高三 · 度量几何学
曲线 $y=\frac{2}{x}$ 与直线 $y=x-1$ 及 $x=4$ 所围成的封闭图形的面积为 ( )
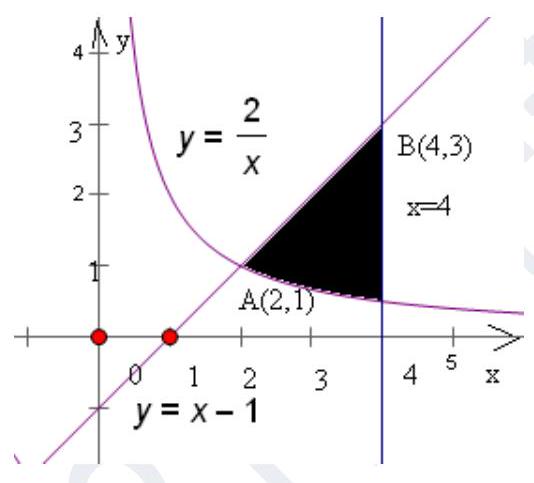
A. $2 \ln 2$
B. $2-\ln 2$
C. $4-\ln 2$
D. $4-2 \ln 2$
答案: D
解析: 答案: D

【解析】 曲线 $y=\frac{2}{x}$ 与直线 $y=x-1$ 及 $x=4$ 所围成的封闭图形如图所示,

图形的面积为 $\int_{2}^{4}\left(x-1-\frac{2}{x}\right) d x=\left(\frac{1}{2} x^{2}-x-2 \ln x\right)_{2}^{4}=4-2 \ln 2$,

故答案为: $D$.

【分析】作出平面区域, 求出交点坐标, 结合定积分的四则运算, 即可求出封闭图形的面积.

4.答案: C

【解析】 由图可得阴影部分的面积为 $\int_{0}^{1}[-f(x)] d x+\int_{1}^{2} f(x) d x=\int_{0}^{1}|f(x)| d x+\int_{1}^{2} f(x) d x=\int_{0}^{2} \mid f(x) d x$,故答案为: C.
【分析】利用定积分的几何意义即可表示出封闭图形的面积.